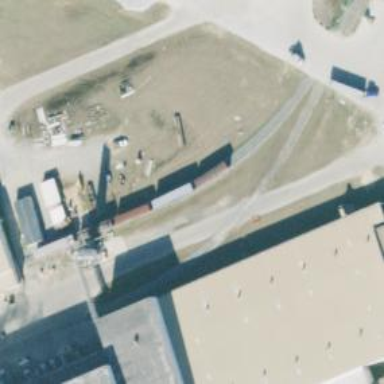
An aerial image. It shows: Rail spur service.